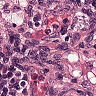
Metastatic tissue present: no